Question: I have an inline form in Django Admin. When the user edits the modelform all previously filled inline forms are also listed. I just want to allow users to view previously filled inline forms and make them uneditable. But the user can add another form.
I tried using editable=False but this doesn't allow me to fill new form.

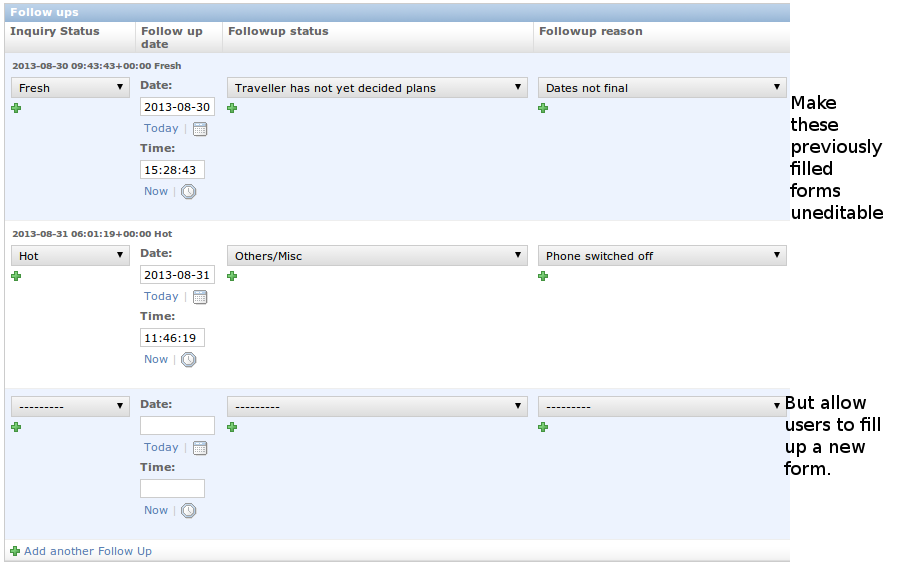
Answer: I think <URL> prevents you from doing what you want.
If you split it into two inline admins, one for listing and one for adding, you can achieve what you want, but I don't like this solution:
'''
class CommentListInline(admin.TabularInline):
model = Comment
fields = ('comment',)
readonly_fields = fields
extra = 0
can_delete = False
def has_add_permission(self, request):
return False
class CommentAddInline(admin.TabularInline):
model = Comment
fields = ('comment',)
extra = 1
can_delete = False
def has_change_permission(self, request, obj=None):
return False
class PageAdmin(admin.ModelAdmin):
inlines = [CommentListInline, CommentAddInline]
'''